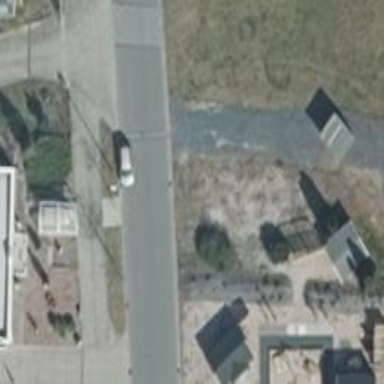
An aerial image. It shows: Asphalt road in residential area.